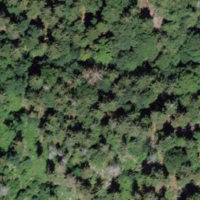
EUNIS habitat code: 43
Species observed at this site:
Tanacetum vulgare